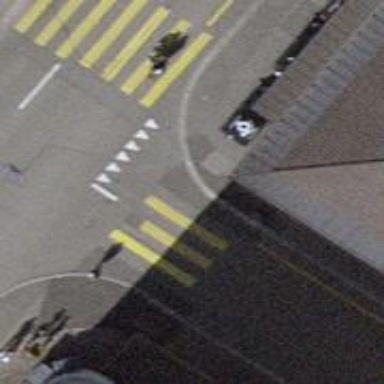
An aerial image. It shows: Uncontrolled zebra crossing with zebra markings.